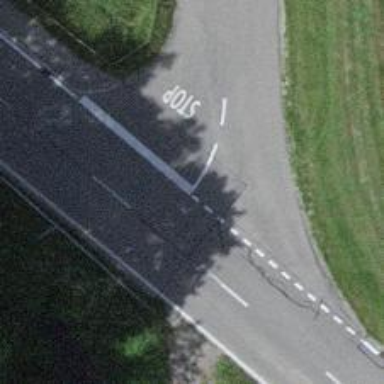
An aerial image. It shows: Road with stop sign.